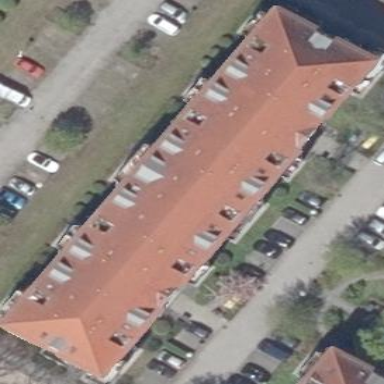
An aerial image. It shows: Hipped-roof building with apartments.